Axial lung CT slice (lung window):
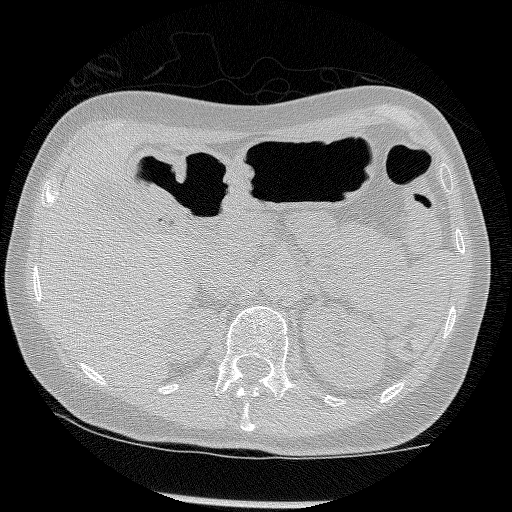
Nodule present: no